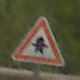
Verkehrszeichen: Vorfahrt
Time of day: MorningAfternoon
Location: Outdoor (Nature)
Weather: Overcast
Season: NotSpecified
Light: Natural